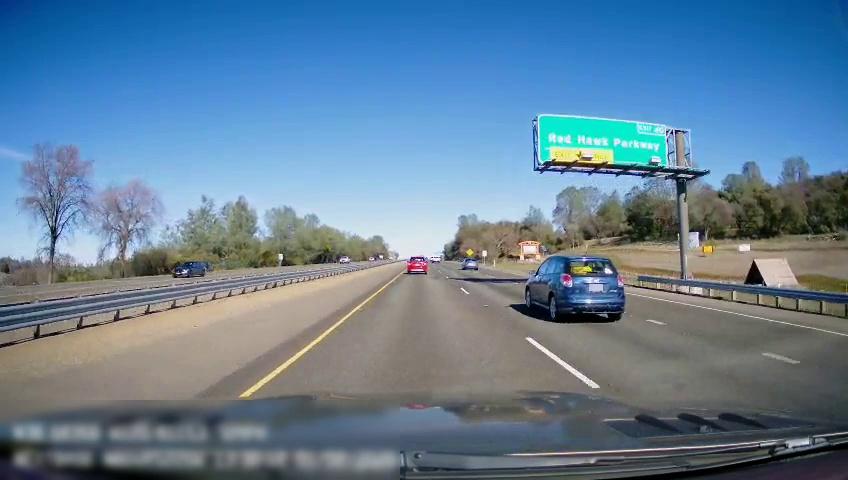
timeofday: Day
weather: Sunny
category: Drivable Space
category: Drivable Space
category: Vehicles | Car
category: Vehicles | Truck
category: Vehicles | Car
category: Vehicles | Car
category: Vehicles | Car
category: Lanes | Current Lane
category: Lanes | Current Lane
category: Lanes | Alternate Lane
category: Lanes | Alternate Lane
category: Traffic | Signs